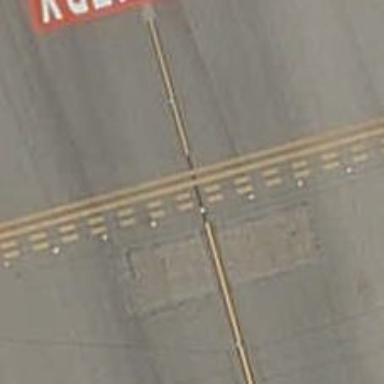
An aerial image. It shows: Runway holding position.